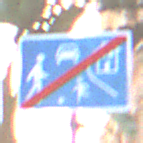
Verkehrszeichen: EndeVerkehrsberuhigterBereich
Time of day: MorningAfternoon
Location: Outdoor (Urban)
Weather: PartlyCloudy
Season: NotSpecified
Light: Natural